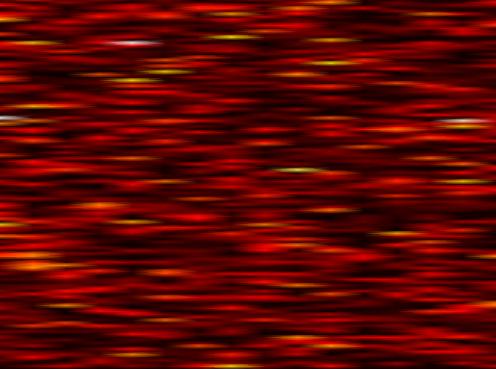
Label: UFMC